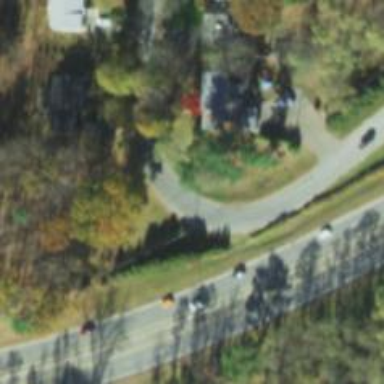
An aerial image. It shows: Residential road.